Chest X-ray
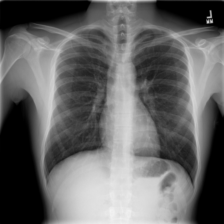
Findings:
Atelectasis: negative
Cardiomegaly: negative
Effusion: negative
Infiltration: negative
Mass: negative
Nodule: negative
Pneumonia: negative
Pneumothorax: negative
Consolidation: negative
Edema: negative
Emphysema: negative
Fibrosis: negative
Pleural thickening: negative
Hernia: negative